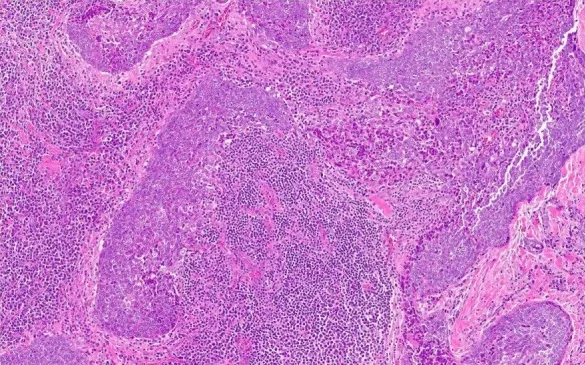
The tumor cells are arranged in broad, pushing, smooth-bordered islands abutted against a lymphocyte rich stroma and seen in 10x (Figure 1) and 20x (Figure 2).
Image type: pathology (h&e)